Field crop: maize
Growth stage: 2
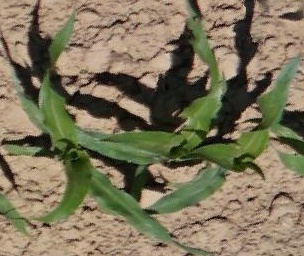
Species: maize